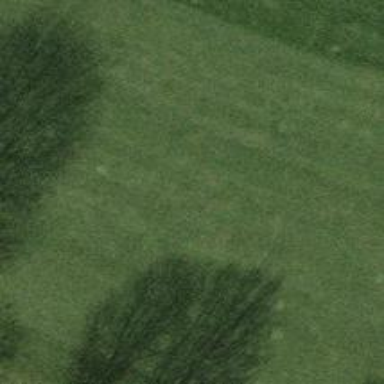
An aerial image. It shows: Golf hole.